Question: in  picture i would like the prices to go over the other picture box which is the words "premium Roast Coffee" however it is just cutting the image on top. I have it on the top most of layer of images.
thanks!
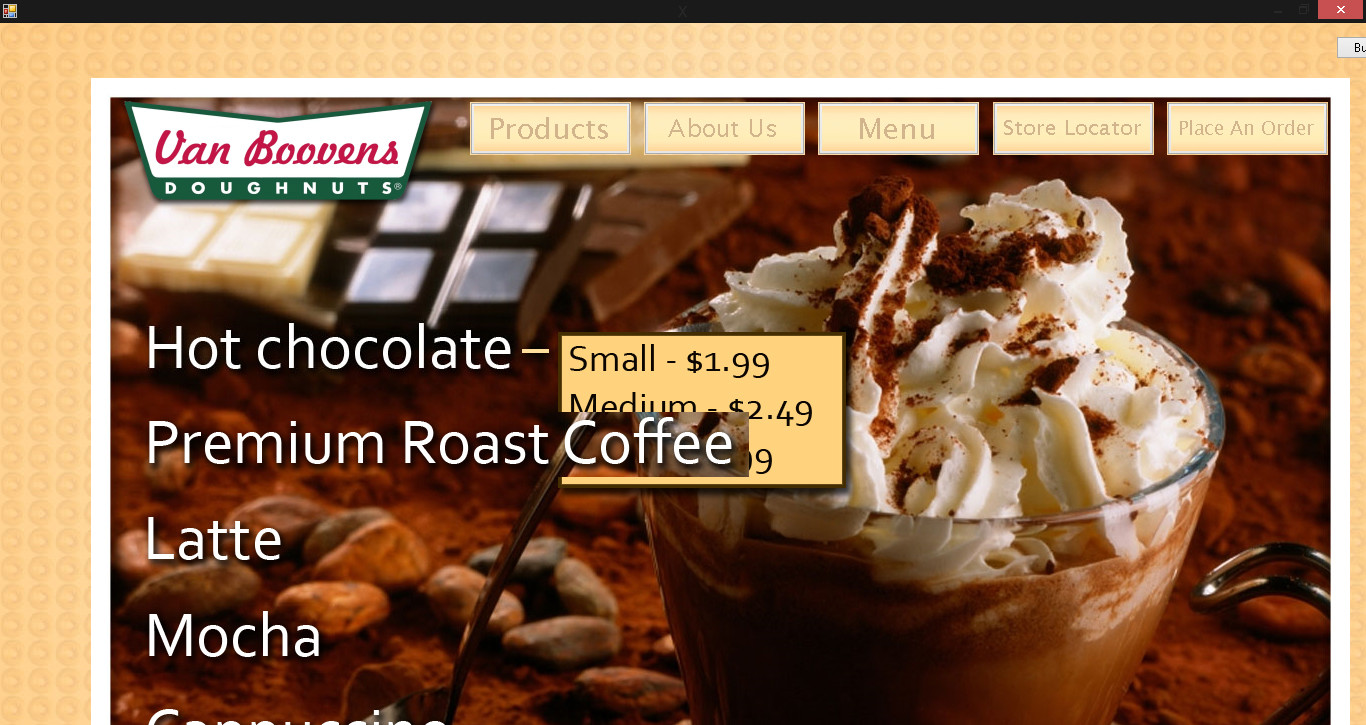
Answer: right click the PictureBox then choose bring to front or add this to your Load event
picturebox1.BringToFront()